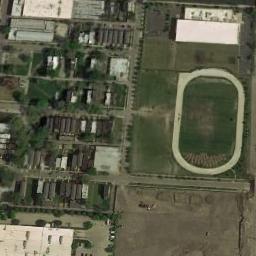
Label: ground_track_field